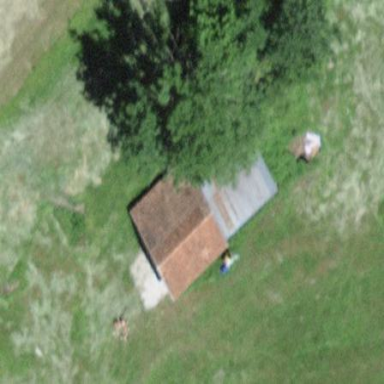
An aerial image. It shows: Barn.